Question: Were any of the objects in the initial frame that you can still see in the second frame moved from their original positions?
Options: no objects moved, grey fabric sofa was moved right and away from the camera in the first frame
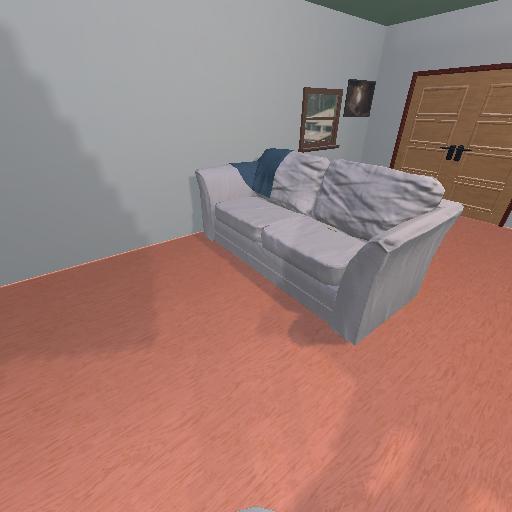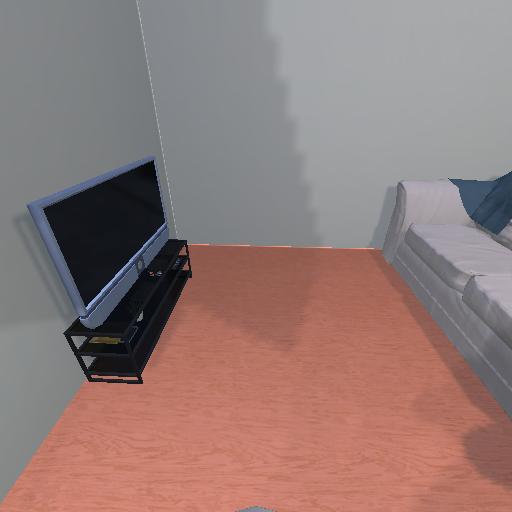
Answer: no objects moved